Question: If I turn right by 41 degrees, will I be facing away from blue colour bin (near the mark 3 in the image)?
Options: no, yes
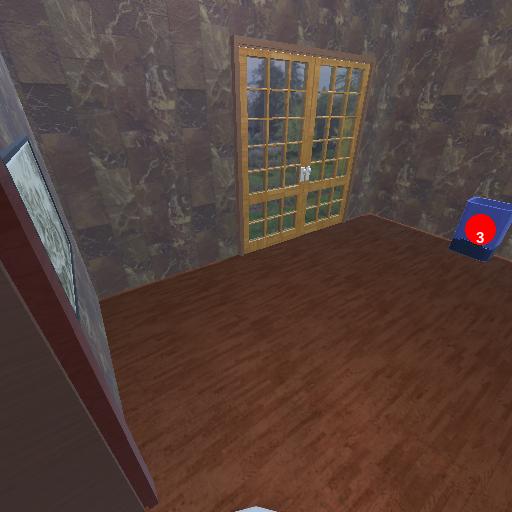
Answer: no